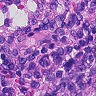
Metastatic tissue present: no